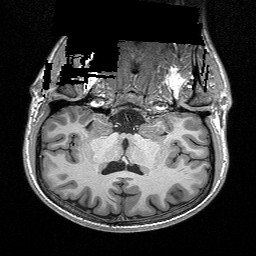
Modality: T1w
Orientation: sagittal